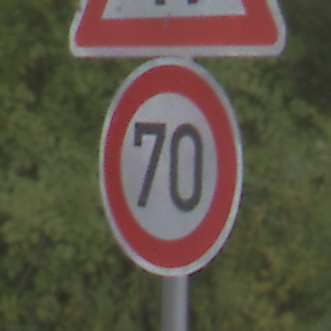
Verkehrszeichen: Geschwindigkeit70
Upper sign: EinseitigVerengteFahrbahnRechts
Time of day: Midday
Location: Outdoor (Suburban)
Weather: Overcast
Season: NotSpecified
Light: Natural